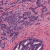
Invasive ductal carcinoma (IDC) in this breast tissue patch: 1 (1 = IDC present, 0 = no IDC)